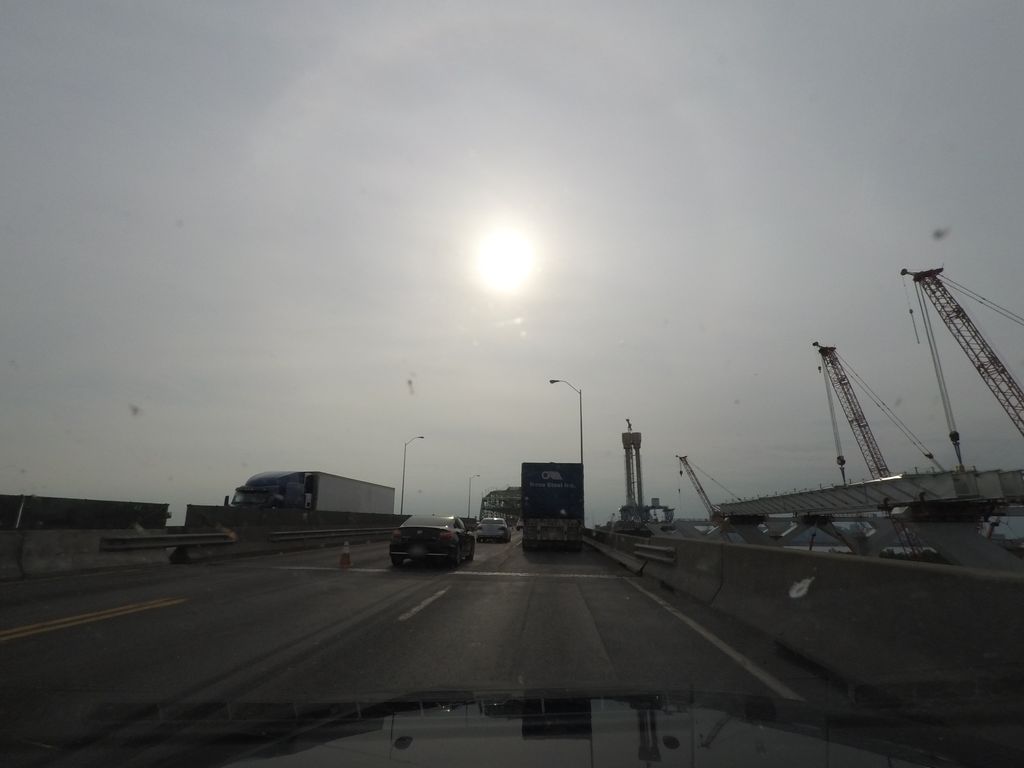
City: montreal